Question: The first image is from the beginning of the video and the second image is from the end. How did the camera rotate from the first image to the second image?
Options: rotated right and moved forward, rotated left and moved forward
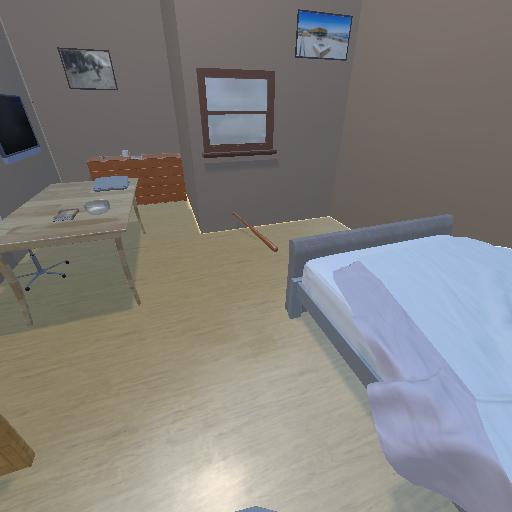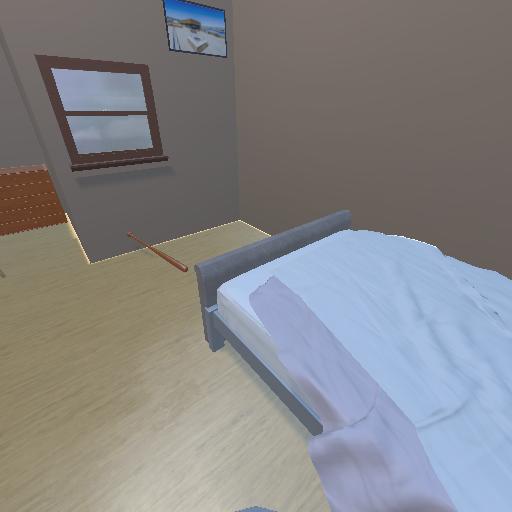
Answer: rotated right and moved forward